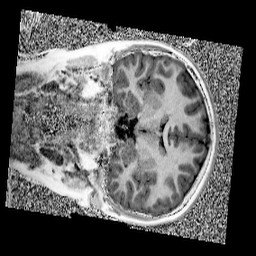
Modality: UNIT1
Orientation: coronal
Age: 9
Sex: female
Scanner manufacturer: siemens
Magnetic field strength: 3 T
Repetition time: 4 s
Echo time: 0.00299 s